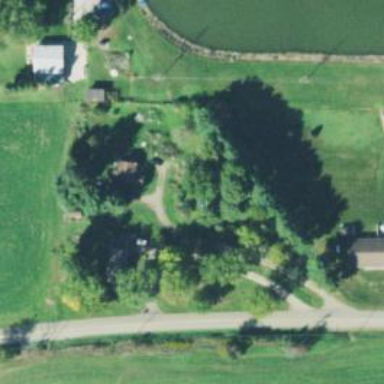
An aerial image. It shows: Driveway.